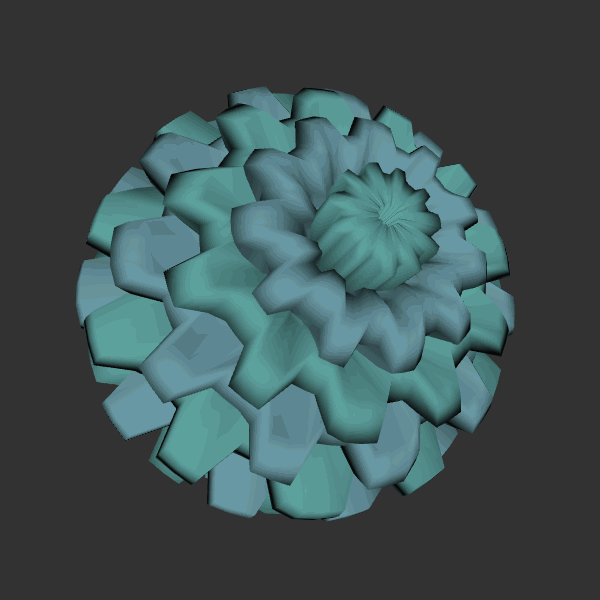
Background: dark